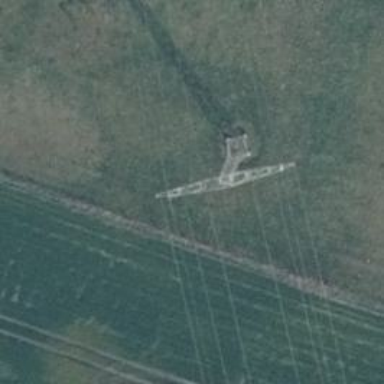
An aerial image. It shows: Power tower.